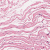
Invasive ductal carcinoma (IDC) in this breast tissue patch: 0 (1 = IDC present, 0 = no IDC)